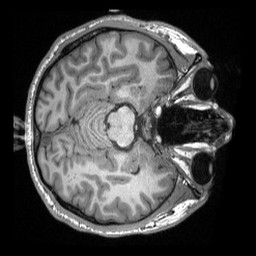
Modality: T1w
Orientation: axial
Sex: male